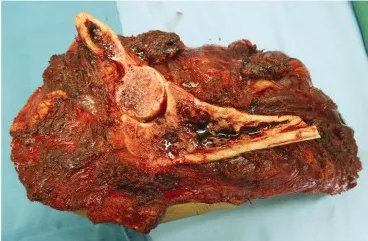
Intraoperative photographs showing the frozen autograft technique. The tumor was excised en bloc with a wide (2 cm) margin (a).
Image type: medical_photograph (other_medical_photograph)